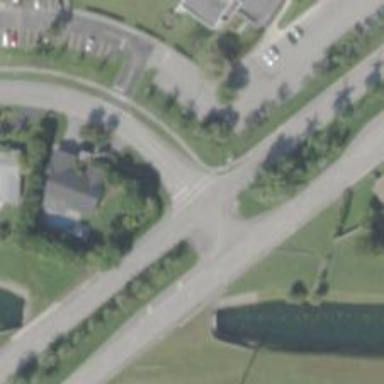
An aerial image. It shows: Uncontrolled road crossing with marked lines.